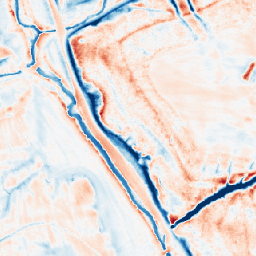
Category: trend_removal
Decomposition family: local_polynomial
Decomposition parameters: window_size: 21
degree: 2
Upsampling method: nearest
Upsampling parameters: scale: 4
Upsampling scale: 4